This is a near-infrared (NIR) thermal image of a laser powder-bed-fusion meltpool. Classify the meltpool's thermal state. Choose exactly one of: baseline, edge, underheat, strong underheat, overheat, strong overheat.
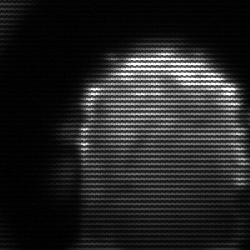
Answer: baseline